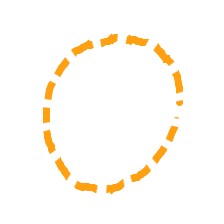
Shape: circle